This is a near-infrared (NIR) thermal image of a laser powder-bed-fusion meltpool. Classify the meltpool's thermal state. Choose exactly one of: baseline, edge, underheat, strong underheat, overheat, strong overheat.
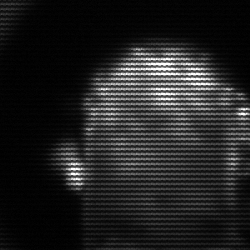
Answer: baseline